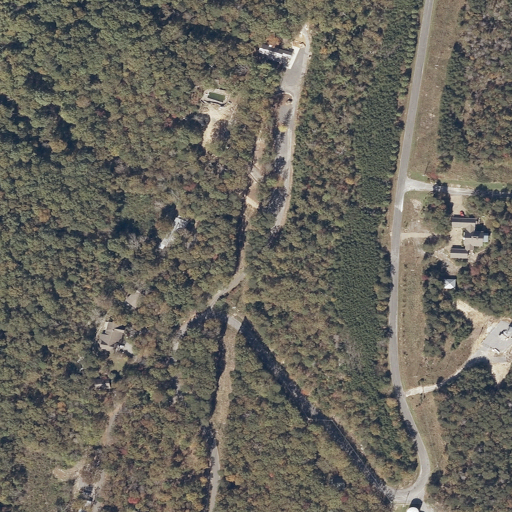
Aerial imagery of island in Alabama named Eagle Nest containing deciduous forest, open development, mixed forest, evergreen forest, low intensity development, pasture, and barren land